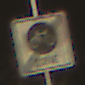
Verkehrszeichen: EndeFahrradzone
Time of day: SunriseSunset
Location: Outdoor (Suburban)
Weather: Clear
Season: NotSpecified
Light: Natural